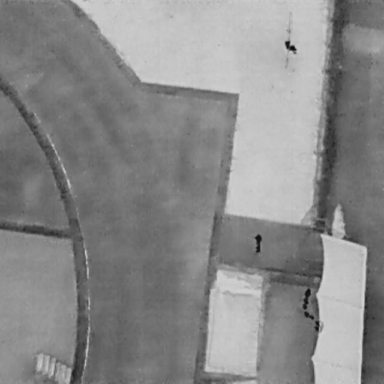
There are three People in the infrared image.